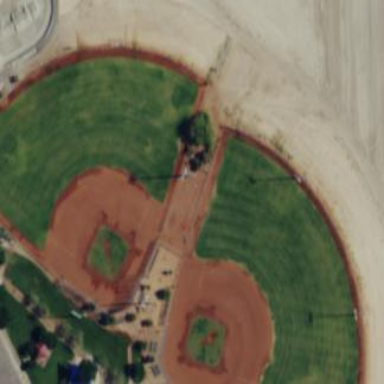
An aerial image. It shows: Softball pitch for leisure sports.